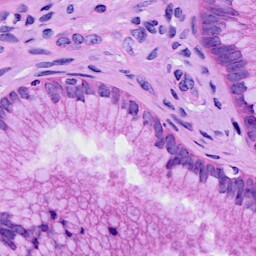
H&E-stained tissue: Cervix